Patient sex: F
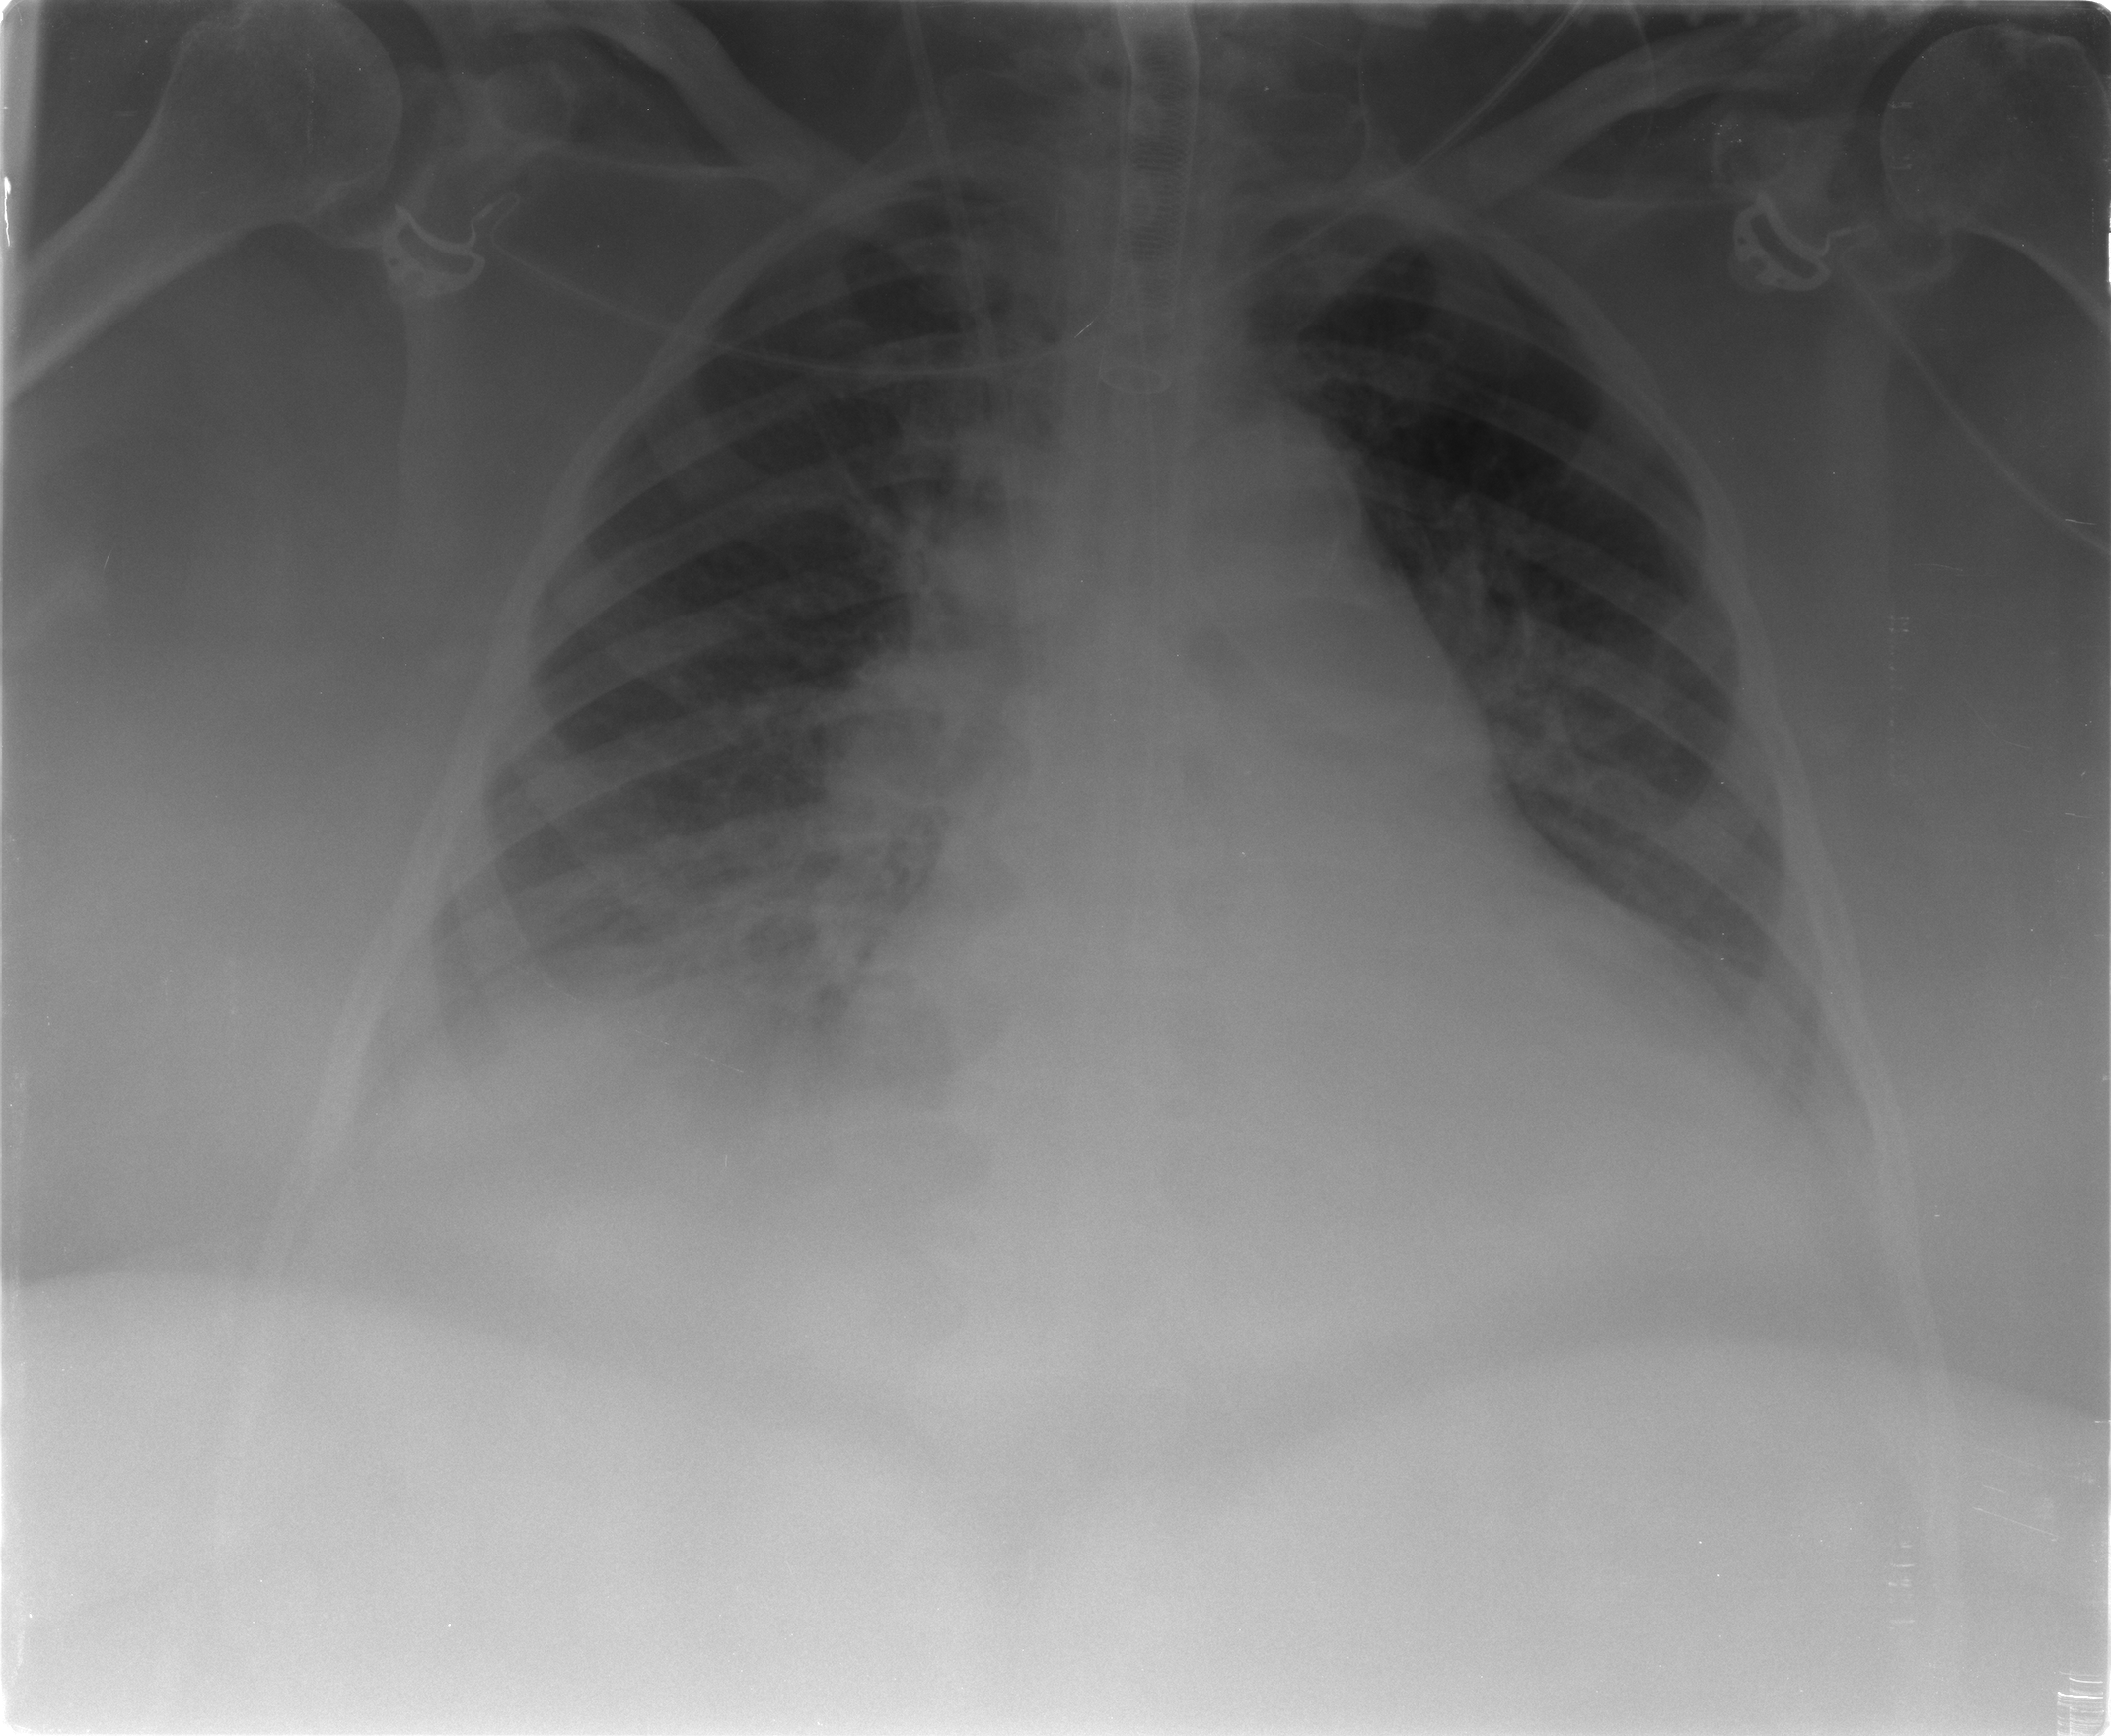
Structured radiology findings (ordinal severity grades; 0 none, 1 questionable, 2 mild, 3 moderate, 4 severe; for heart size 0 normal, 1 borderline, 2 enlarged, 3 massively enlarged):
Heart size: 2
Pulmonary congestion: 3
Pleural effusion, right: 2
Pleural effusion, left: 2
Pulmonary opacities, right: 2
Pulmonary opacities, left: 2
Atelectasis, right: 2
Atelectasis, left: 2